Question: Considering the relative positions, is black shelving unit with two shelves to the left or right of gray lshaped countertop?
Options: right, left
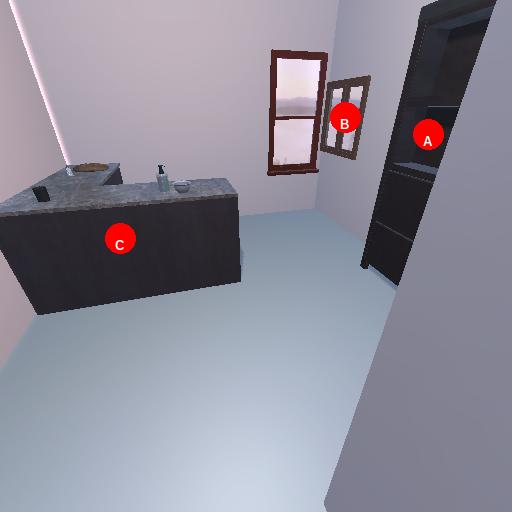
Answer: right